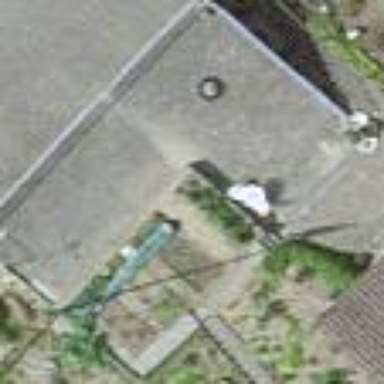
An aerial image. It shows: Garage.